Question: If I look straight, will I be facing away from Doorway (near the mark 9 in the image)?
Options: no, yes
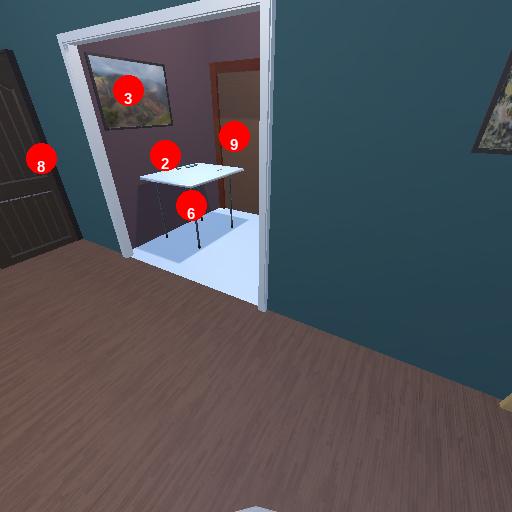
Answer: no